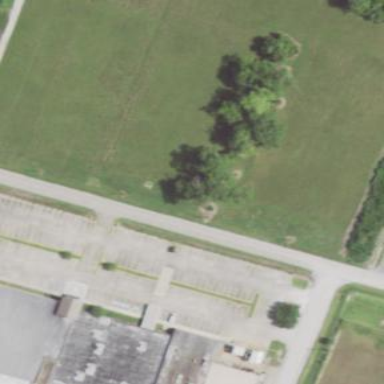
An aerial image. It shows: Parking area with concrete surface.